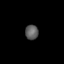
Tissue: lung
Cell type: Endothelial cells
Senescence score: 0.5821
Nuclear area (px): 193
Mean DAPI intensity: 92.321